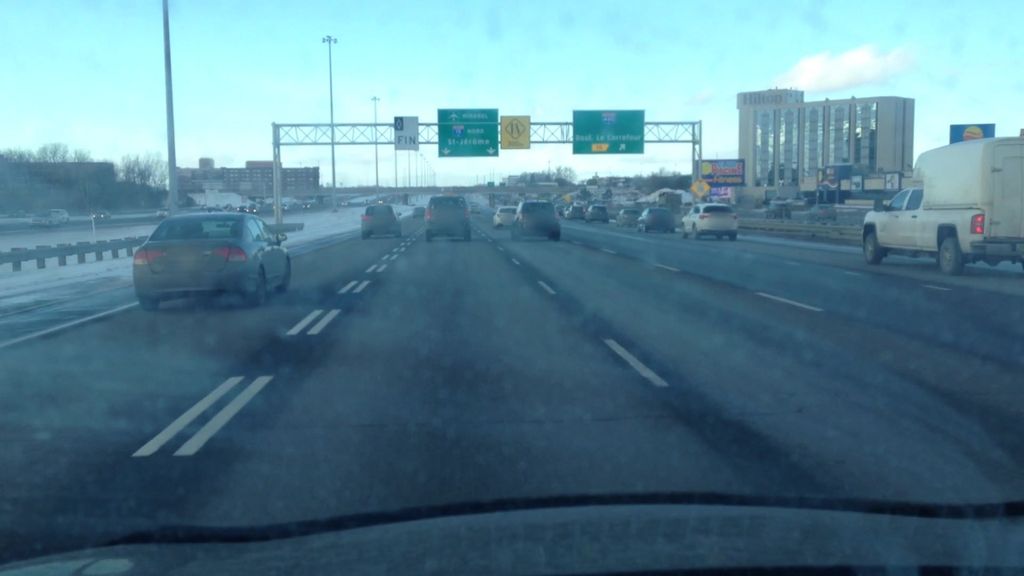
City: montreal